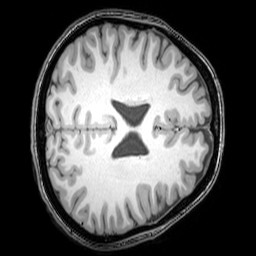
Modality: T1w
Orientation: axial
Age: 26
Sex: female
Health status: healthy
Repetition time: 0.081 s
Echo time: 0.037 s